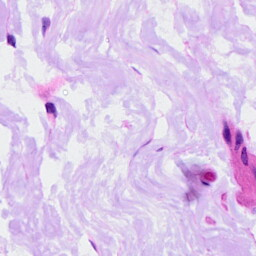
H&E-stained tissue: Ovarian